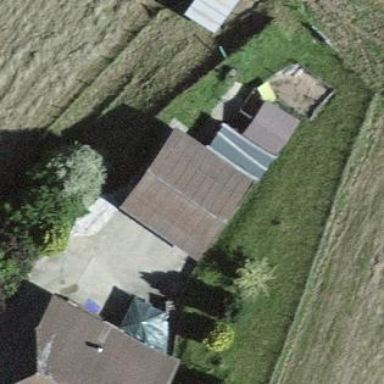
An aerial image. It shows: Garage.